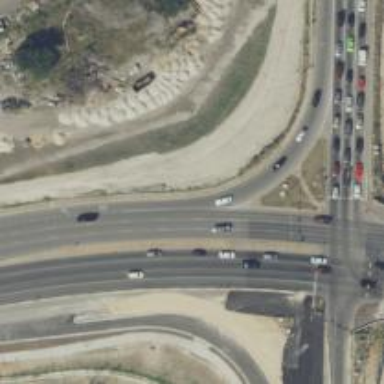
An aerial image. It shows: Asphalt road classified as primary link. It features diverging diamond interchange (DDI).